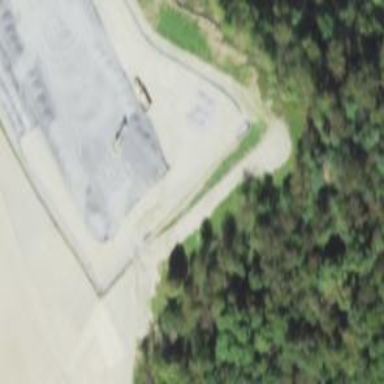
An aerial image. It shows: Storage tank that is man-made.